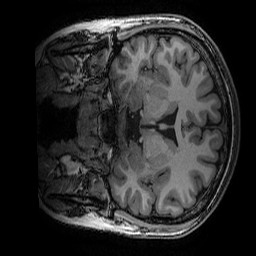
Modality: T1w
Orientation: coronal
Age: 19
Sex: female
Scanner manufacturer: ge
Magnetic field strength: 3 T
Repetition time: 0.007 s
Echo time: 0.00342 s